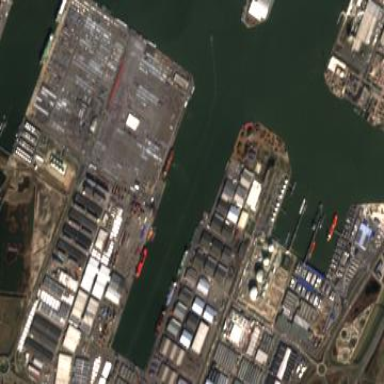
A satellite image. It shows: Industrial area designated as port.